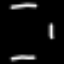
Label: octagon